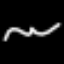
Label: squiggle